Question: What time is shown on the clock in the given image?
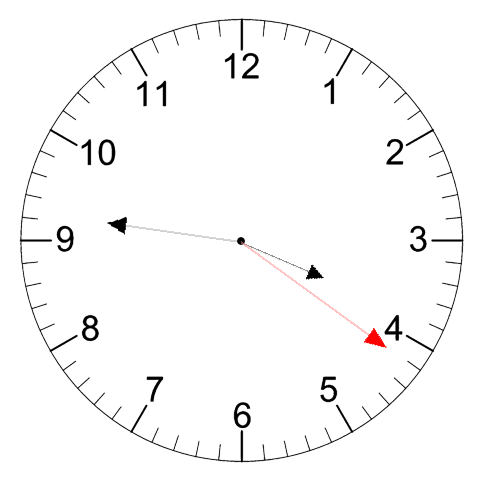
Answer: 03:46:21